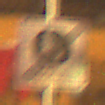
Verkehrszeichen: EndeFussgaengerzone
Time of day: Night
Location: Outdoor (Urban)
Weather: Clear
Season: NotSpecified
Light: Artificial